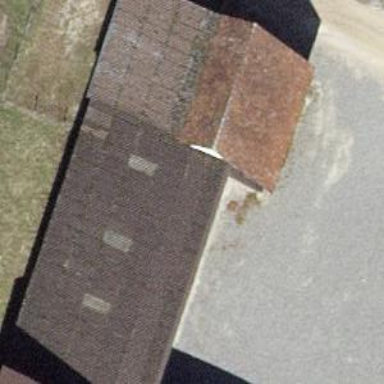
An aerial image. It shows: Farm auxiliary building.